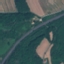
Land use / land cover class: Highway